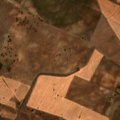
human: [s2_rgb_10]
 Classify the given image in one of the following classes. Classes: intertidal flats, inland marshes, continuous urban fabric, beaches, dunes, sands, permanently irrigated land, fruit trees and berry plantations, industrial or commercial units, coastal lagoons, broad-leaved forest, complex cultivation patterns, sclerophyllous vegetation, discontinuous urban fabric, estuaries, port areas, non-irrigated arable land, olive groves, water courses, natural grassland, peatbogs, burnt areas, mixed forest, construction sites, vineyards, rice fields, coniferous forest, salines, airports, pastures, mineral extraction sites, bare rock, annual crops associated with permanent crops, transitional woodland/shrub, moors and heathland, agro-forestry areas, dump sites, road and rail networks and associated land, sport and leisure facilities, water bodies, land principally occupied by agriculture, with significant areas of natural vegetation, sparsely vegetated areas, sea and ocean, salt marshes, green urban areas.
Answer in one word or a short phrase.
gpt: non-irrigated arable land, permanently irrigated land, fruit trees and berry plantations